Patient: sex F, age 67
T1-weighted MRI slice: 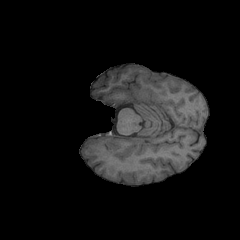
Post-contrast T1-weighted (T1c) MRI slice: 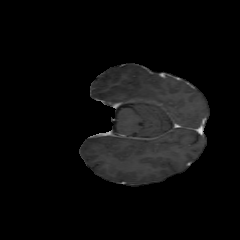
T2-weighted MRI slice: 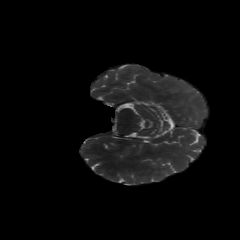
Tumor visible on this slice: no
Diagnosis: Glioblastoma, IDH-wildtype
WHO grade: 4